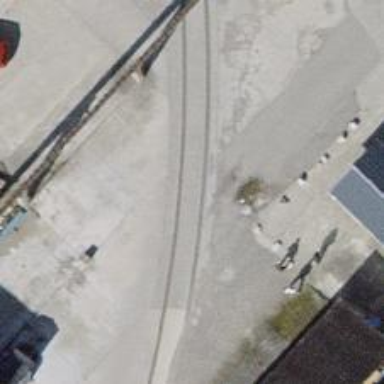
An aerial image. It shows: Single-track railway spur.